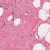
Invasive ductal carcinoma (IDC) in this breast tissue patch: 0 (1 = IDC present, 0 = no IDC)